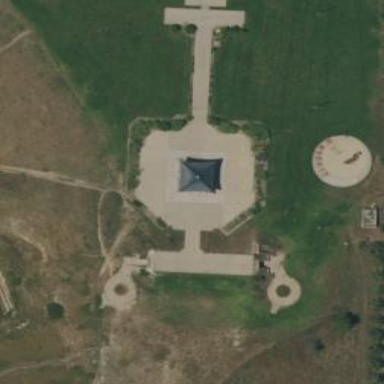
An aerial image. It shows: Historic memorial.